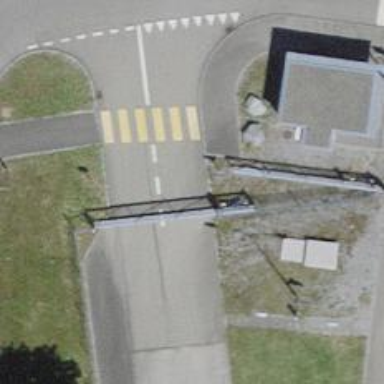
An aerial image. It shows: Gate.